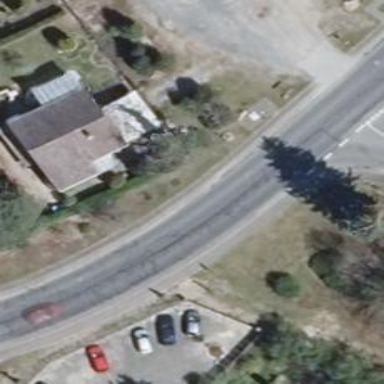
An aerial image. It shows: Secondary road with asphalt surface and sidewalks on both sides.